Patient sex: F
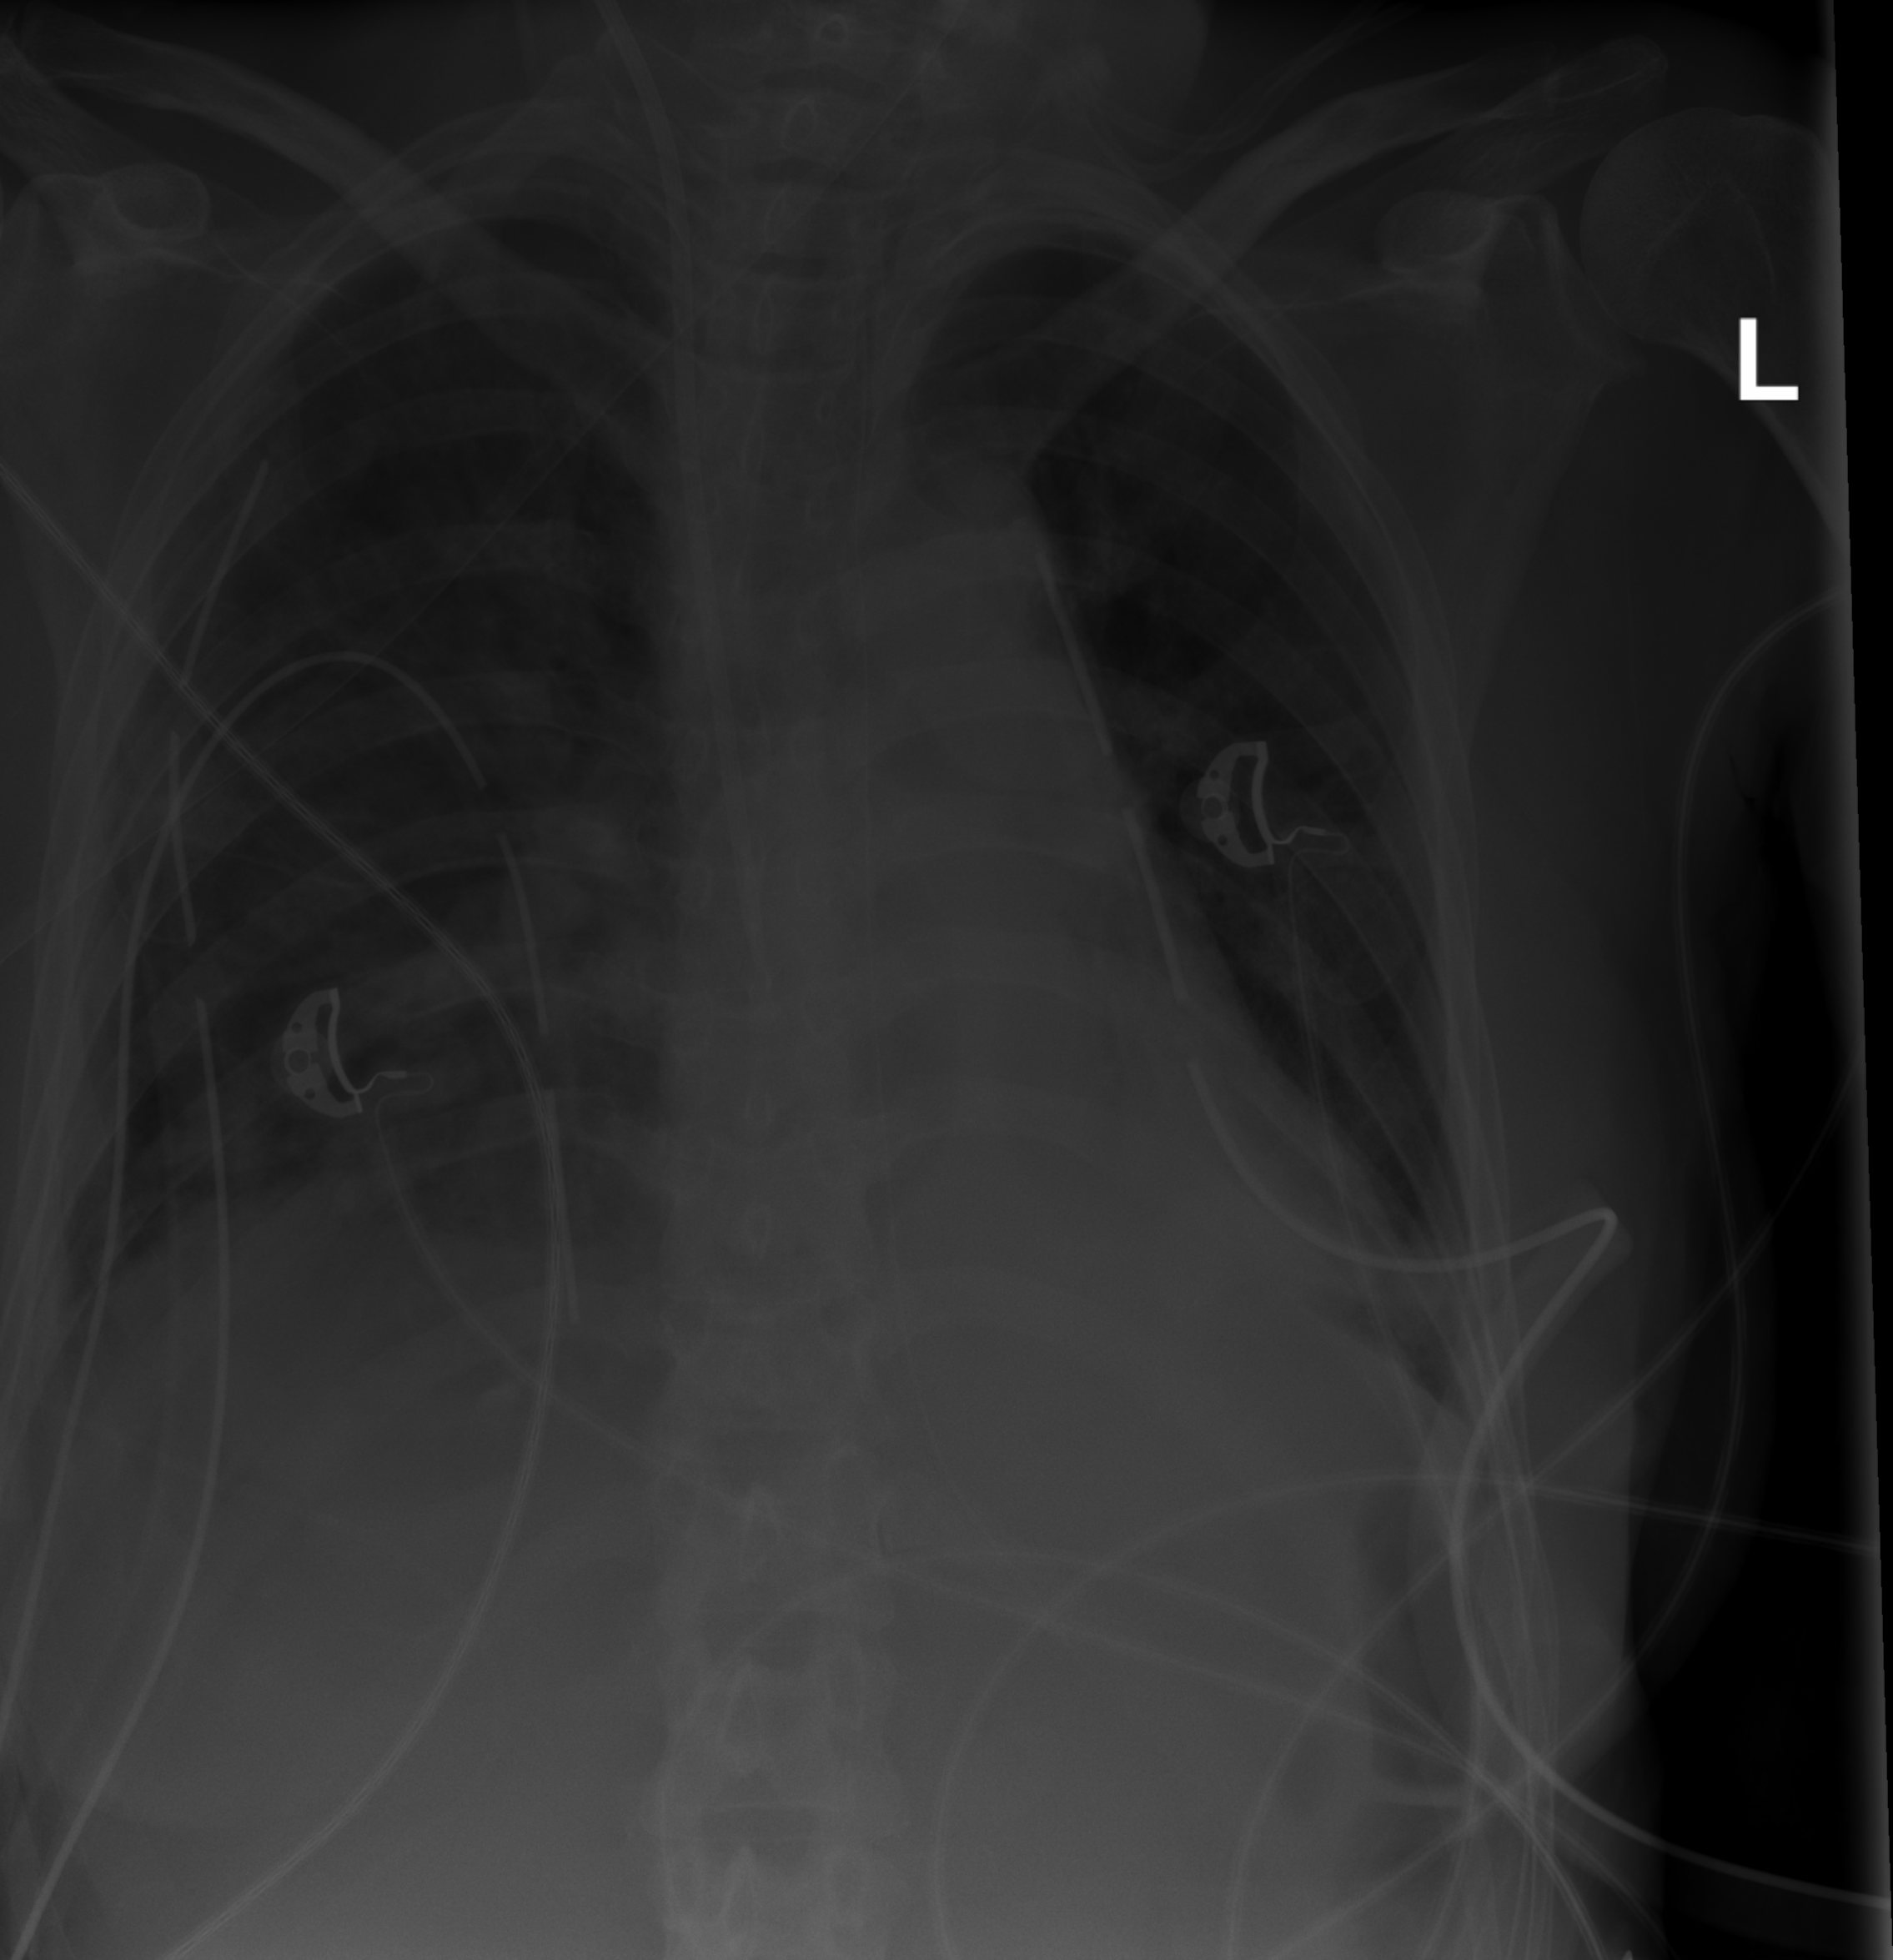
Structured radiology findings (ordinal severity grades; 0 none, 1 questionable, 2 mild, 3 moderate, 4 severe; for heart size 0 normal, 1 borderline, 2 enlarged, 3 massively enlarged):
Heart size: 0
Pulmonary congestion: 0
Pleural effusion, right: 2
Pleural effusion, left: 2
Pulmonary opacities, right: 3
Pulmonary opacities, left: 0
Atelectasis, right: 3
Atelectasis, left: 2